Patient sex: M
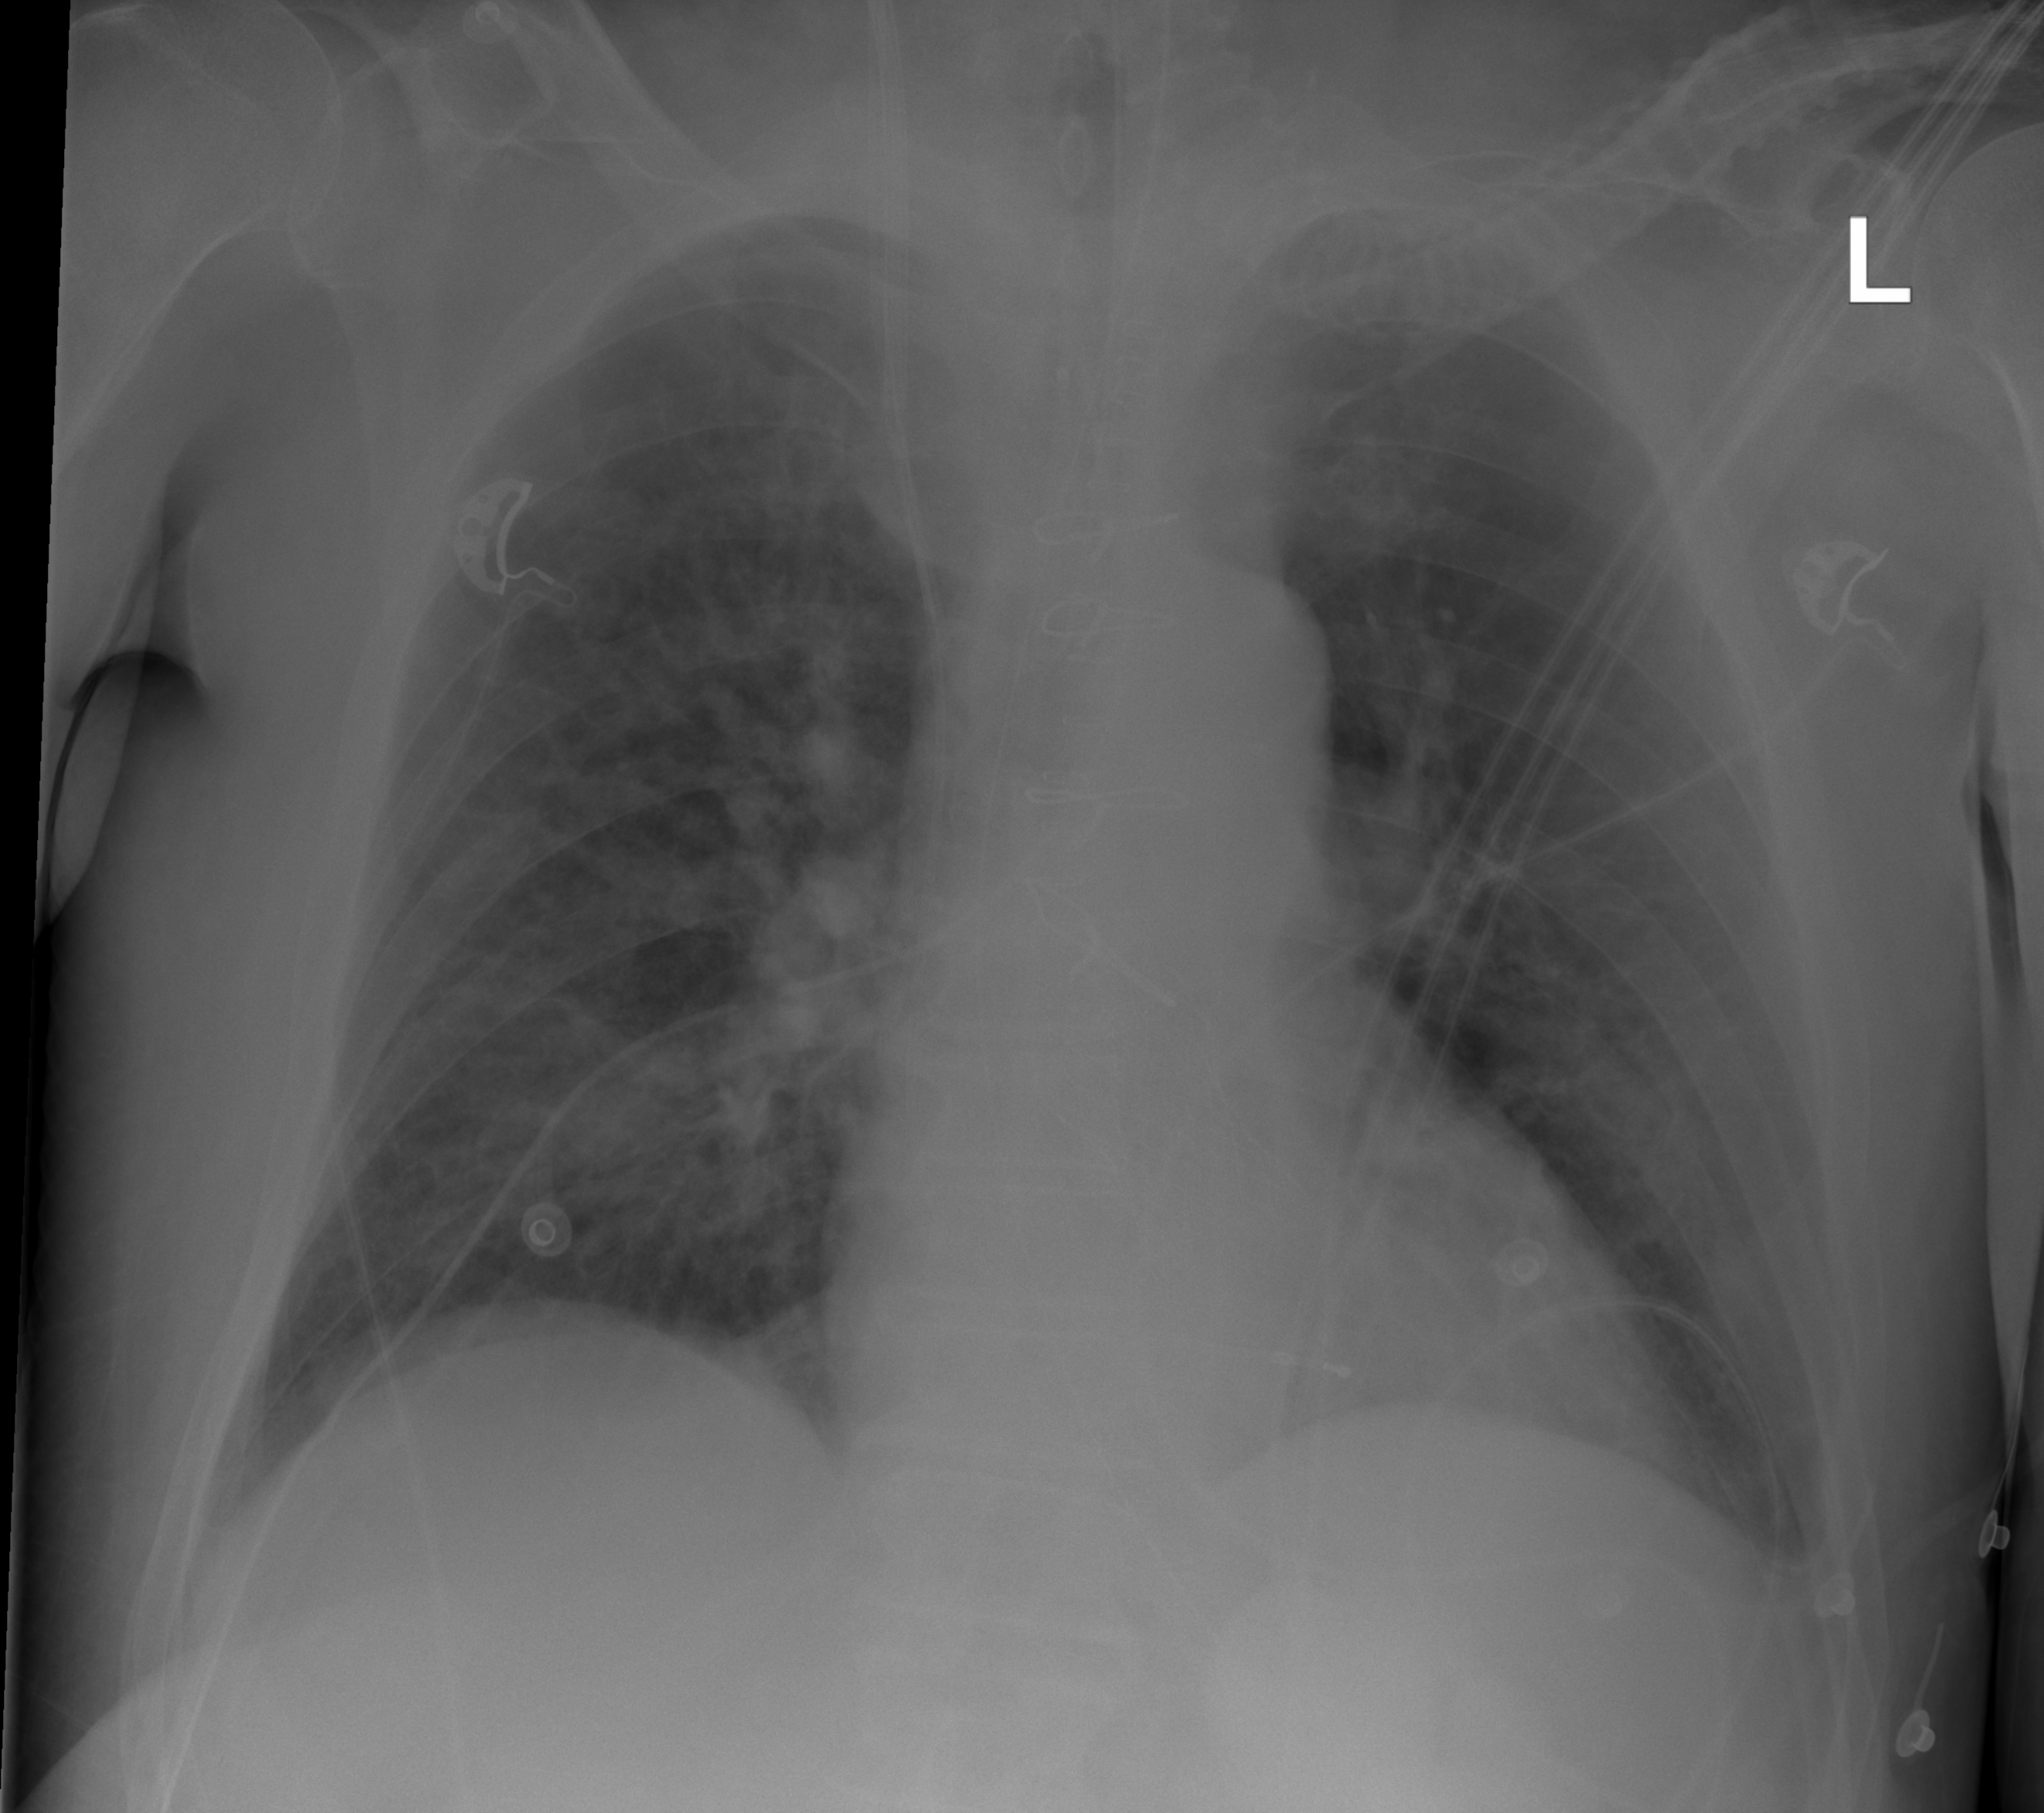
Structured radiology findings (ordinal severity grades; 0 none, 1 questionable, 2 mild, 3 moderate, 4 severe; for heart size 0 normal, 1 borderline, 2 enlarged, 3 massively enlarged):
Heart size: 0
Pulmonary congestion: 2
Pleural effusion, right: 0
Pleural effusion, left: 1
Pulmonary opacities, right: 2
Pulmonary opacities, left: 1
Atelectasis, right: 0
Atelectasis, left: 0